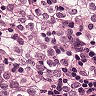
Metastatic tissue present: yes